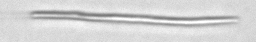
Label: fiber